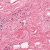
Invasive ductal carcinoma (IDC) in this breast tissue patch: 0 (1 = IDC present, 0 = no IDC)